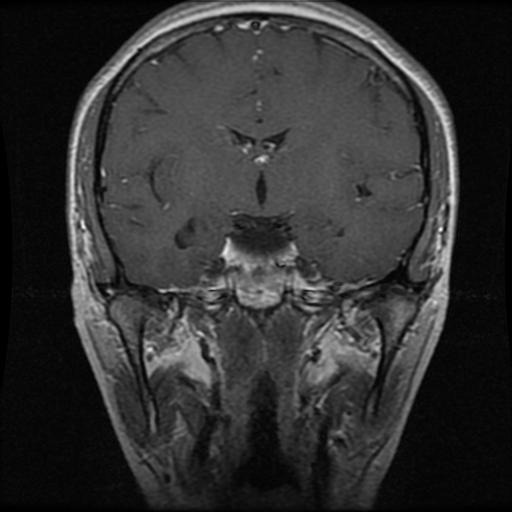
Label: pituitary